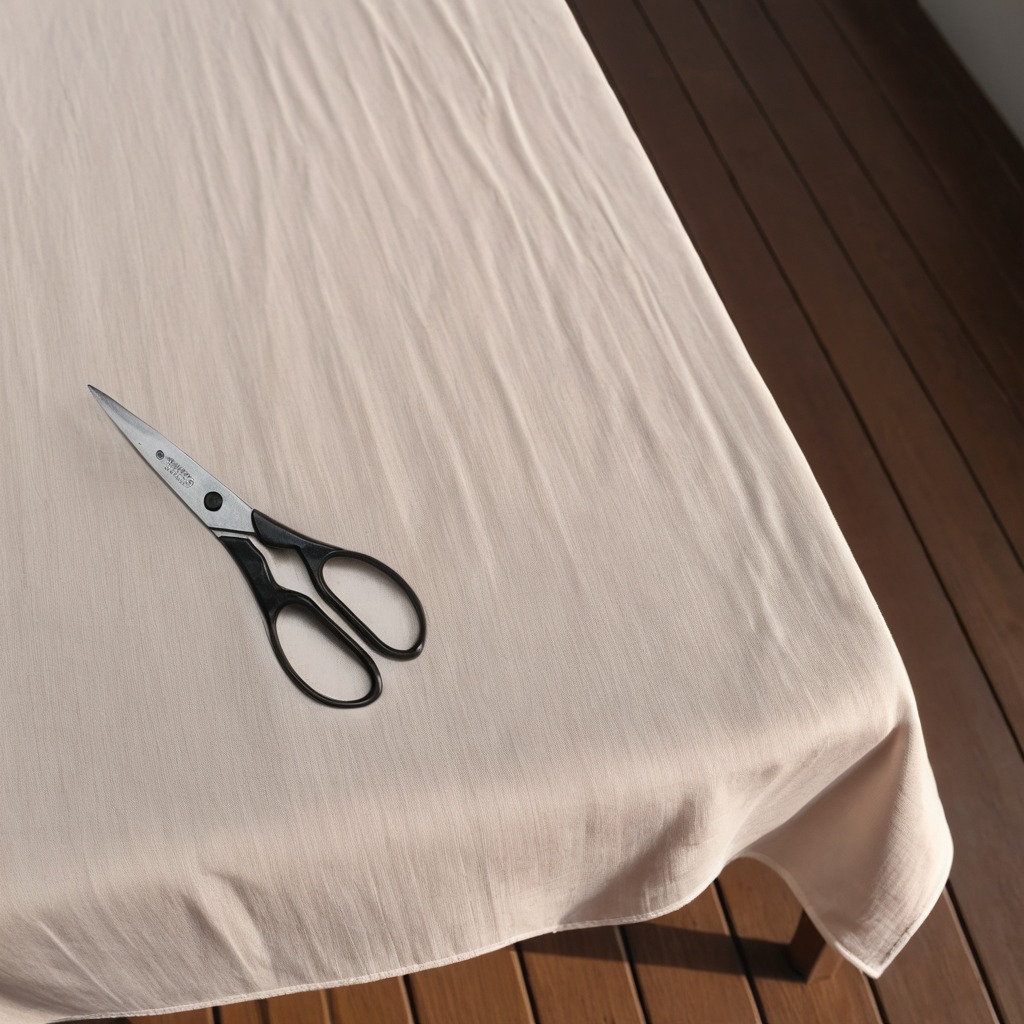
A scissor lying on a wooden table in an outdoor workshop during daytime bright natural light soft shadows worn but beneath the cloth.